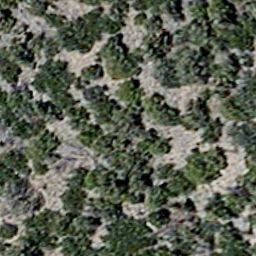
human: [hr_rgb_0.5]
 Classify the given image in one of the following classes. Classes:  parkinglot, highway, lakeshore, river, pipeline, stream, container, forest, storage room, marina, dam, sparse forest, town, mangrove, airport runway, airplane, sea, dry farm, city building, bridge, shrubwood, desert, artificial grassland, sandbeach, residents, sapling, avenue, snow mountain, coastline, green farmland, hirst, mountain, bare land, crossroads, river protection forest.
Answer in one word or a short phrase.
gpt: sparse forest